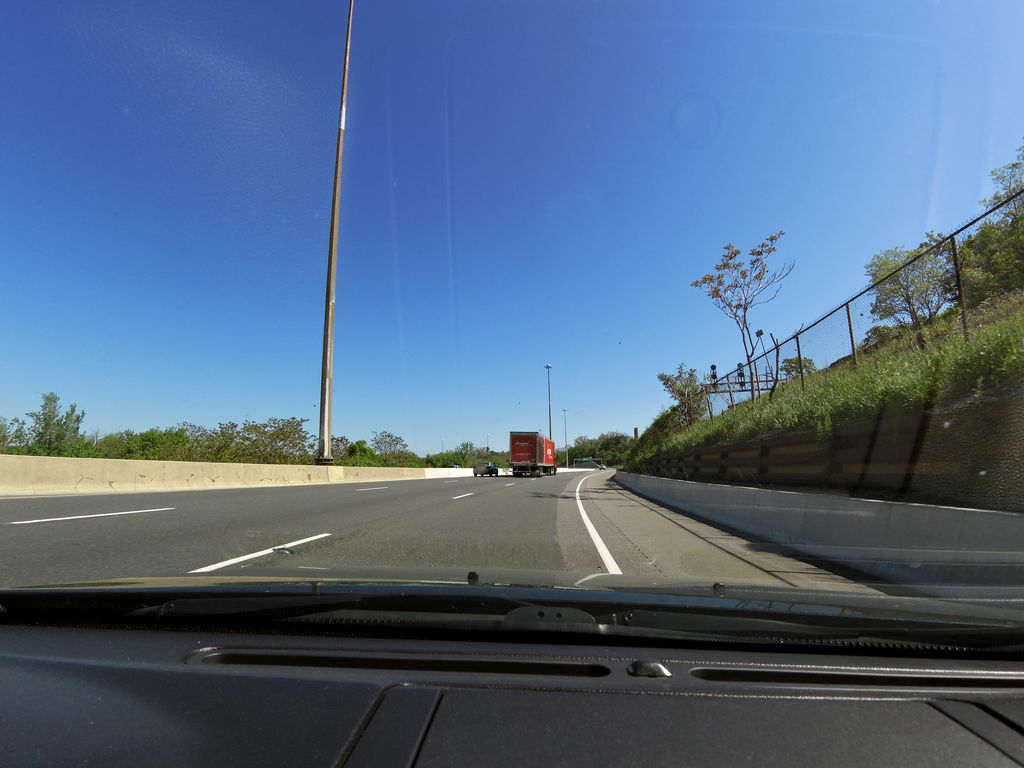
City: hamilton